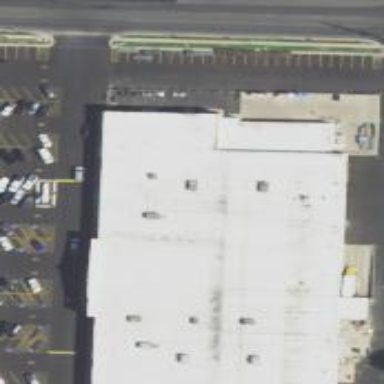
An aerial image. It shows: Commercial building.